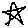
Label: star